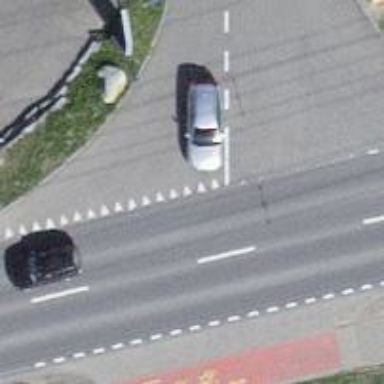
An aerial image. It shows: Primary highway with cycle track on the right side.